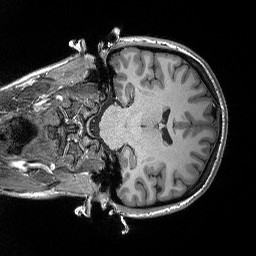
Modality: T1w
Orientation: coronal
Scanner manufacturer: siemens
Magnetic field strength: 3 T
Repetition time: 2.3 s
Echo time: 0.00298 s